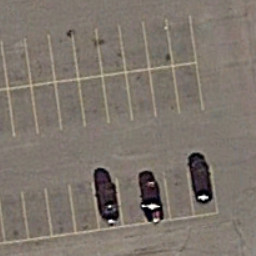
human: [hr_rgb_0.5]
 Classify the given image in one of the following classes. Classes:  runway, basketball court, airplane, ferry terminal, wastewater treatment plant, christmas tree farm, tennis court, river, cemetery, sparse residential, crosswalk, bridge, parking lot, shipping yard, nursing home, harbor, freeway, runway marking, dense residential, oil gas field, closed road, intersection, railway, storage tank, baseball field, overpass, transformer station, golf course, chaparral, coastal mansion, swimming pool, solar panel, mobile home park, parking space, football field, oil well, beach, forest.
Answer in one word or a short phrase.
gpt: parking space